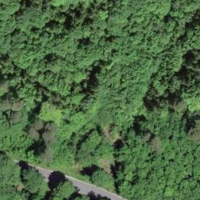
EUNIS habitat code: 44
Species observed at this site:
Cirsium vulgare